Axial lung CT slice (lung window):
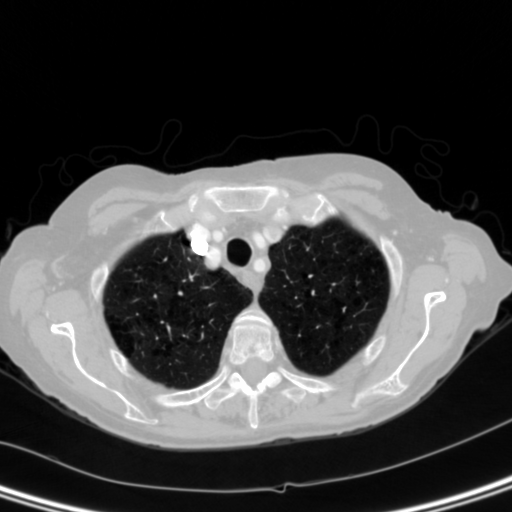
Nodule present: no